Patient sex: M
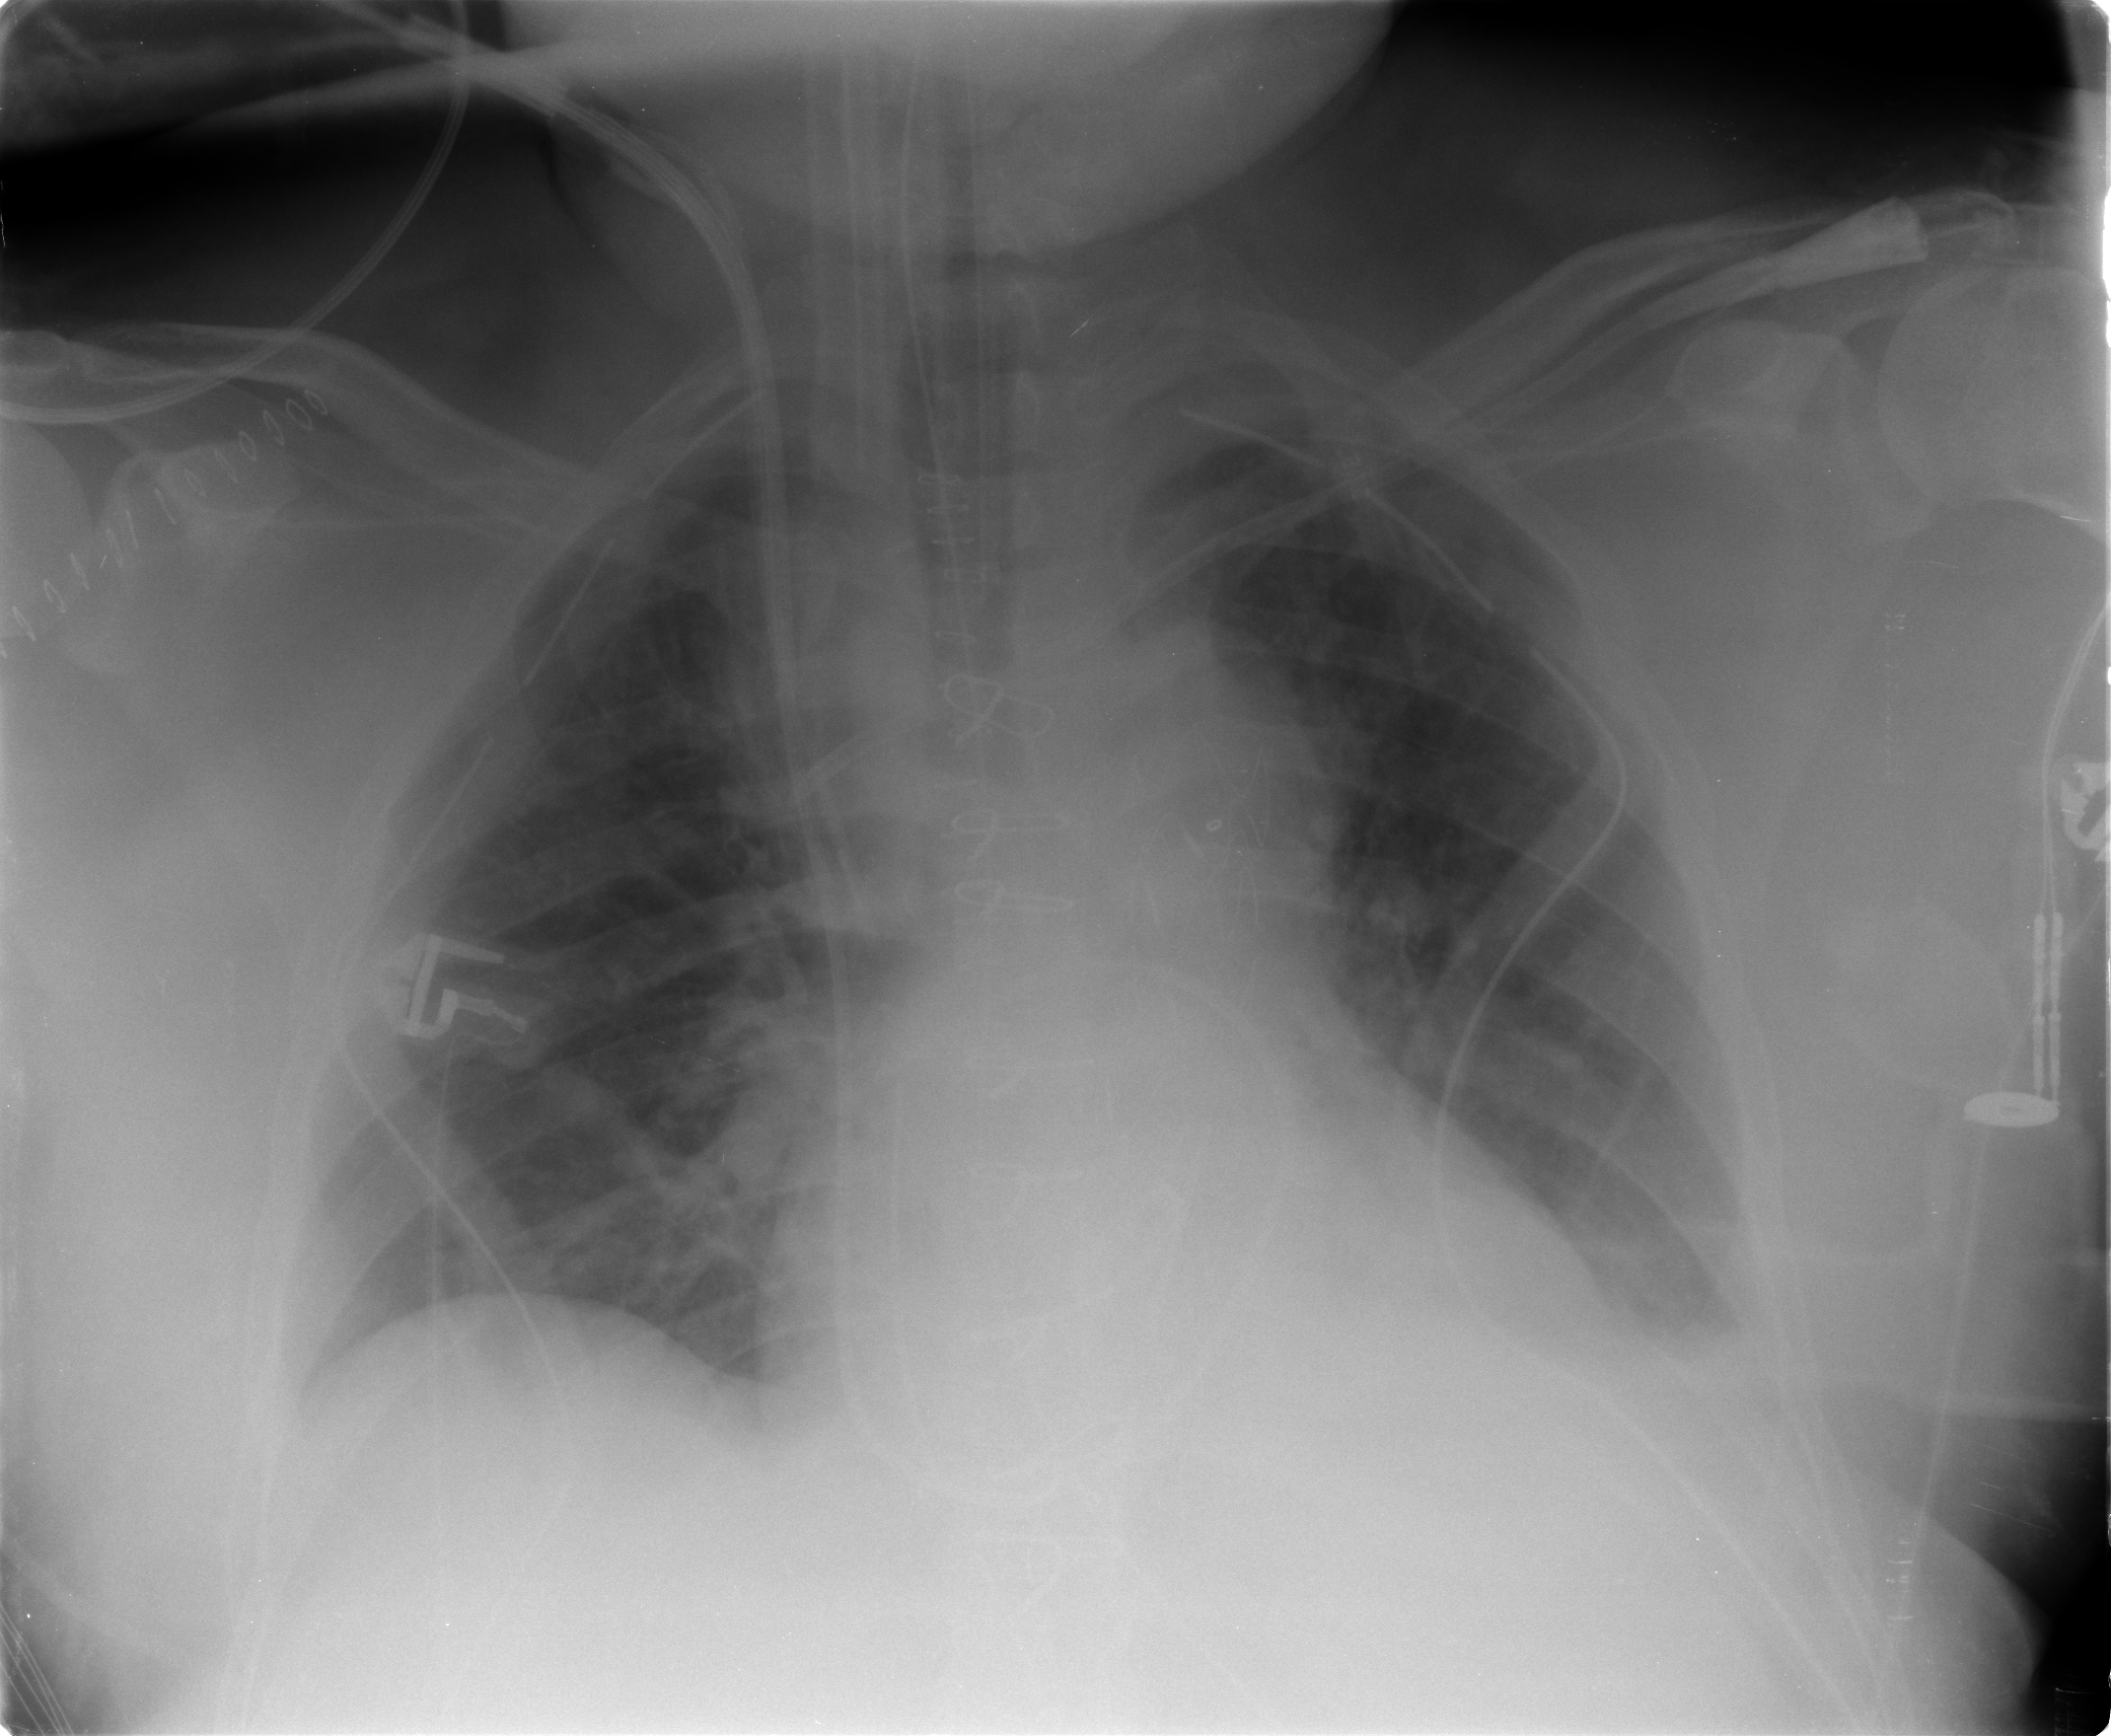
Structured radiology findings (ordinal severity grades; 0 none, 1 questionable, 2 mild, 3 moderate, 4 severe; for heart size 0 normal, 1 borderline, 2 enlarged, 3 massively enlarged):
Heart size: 1
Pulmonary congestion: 2
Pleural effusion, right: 0
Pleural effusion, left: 2
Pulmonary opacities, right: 0
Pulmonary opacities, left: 0
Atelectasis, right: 1
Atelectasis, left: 2